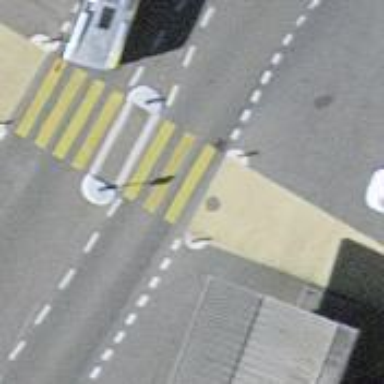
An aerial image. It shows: Uncontrolled zebra crossing with island. The crossing is marked with zebra stripes.